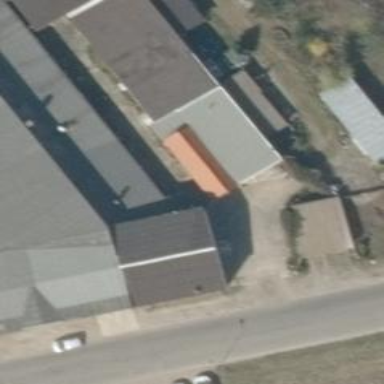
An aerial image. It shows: Simple house.